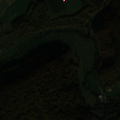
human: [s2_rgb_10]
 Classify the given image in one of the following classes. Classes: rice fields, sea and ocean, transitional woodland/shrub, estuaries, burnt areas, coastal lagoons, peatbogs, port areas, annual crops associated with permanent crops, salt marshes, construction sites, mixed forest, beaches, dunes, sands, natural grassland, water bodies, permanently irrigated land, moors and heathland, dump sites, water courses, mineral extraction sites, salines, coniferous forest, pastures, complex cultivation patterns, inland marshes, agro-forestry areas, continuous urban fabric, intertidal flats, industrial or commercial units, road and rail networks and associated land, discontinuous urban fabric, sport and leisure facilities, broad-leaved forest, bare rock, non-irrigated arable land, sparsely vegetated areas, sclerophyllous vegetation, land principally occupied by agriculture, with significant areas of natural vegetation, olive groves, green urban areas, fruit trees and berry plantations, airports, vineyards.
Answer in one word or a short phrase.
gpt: non-irrigated arable land, pastures, broad-leaved forest